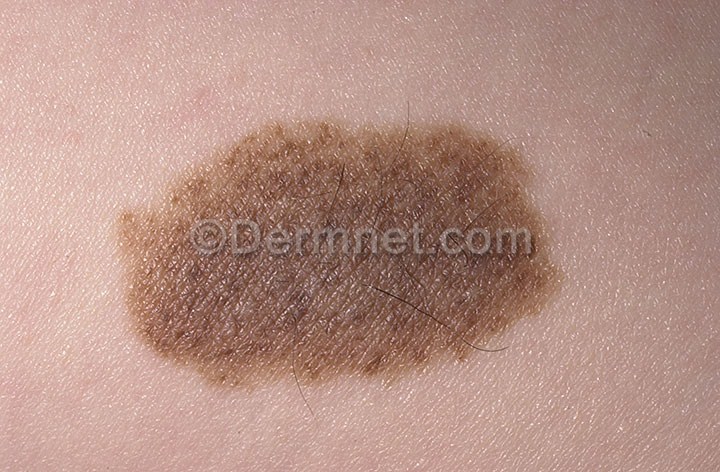
Disease: Melanoma Skin Cancer Nevi and Moles